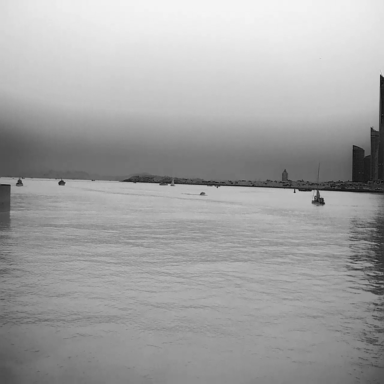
There are seven objects shown in the infrared image, including three sailboats, three canoes, and a container_ship.